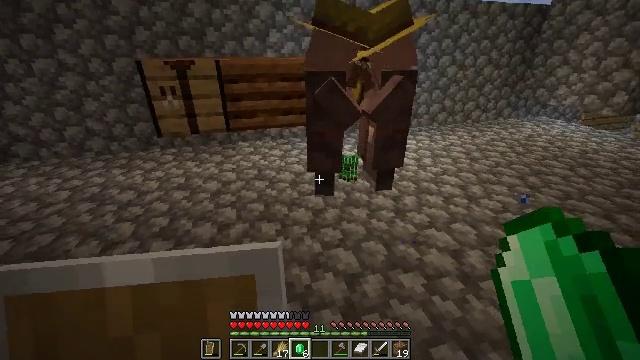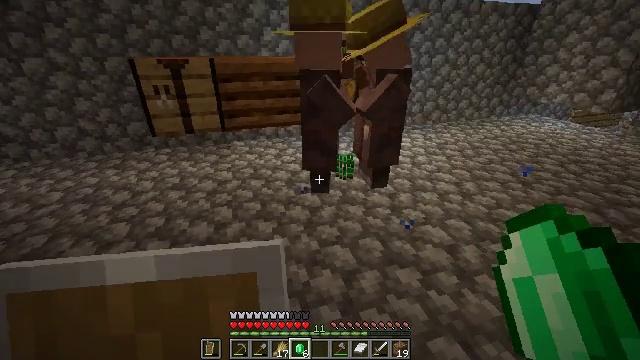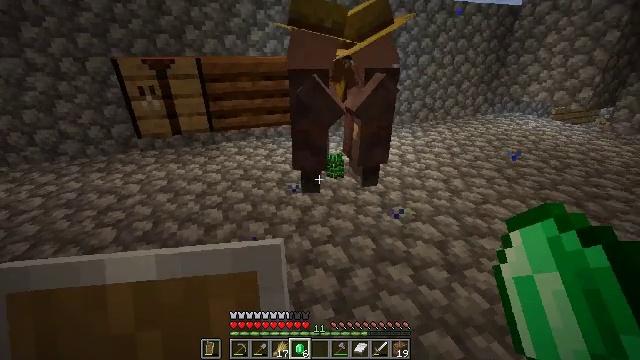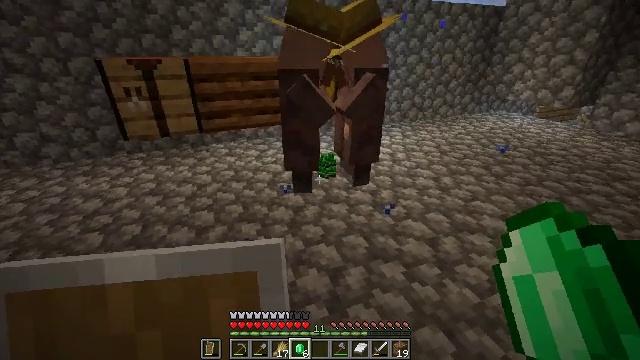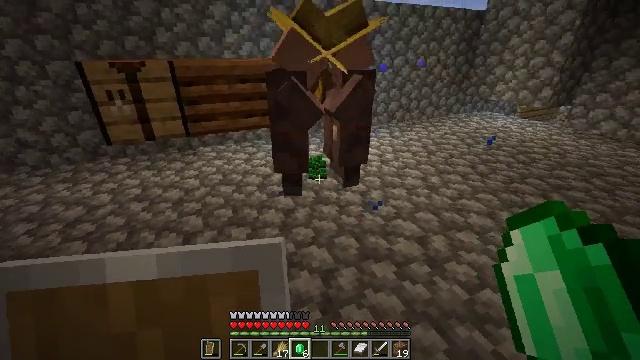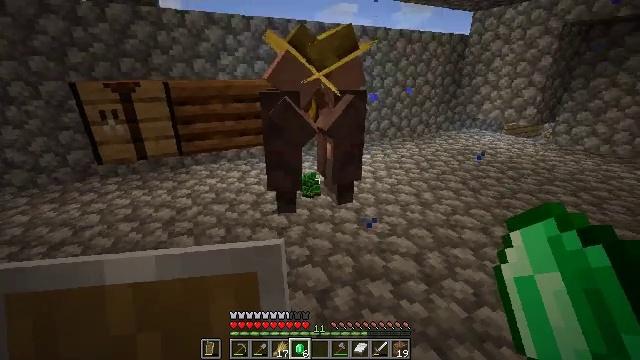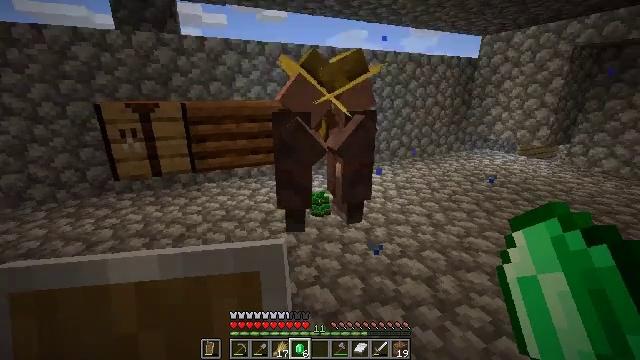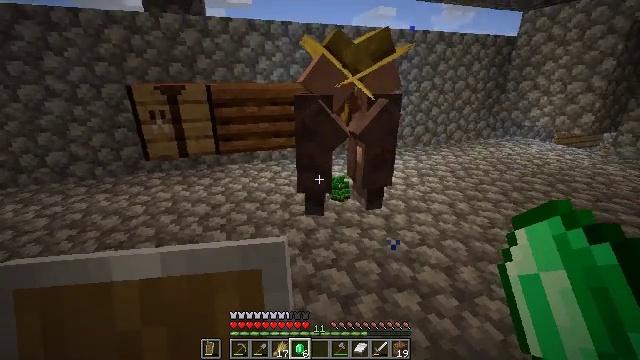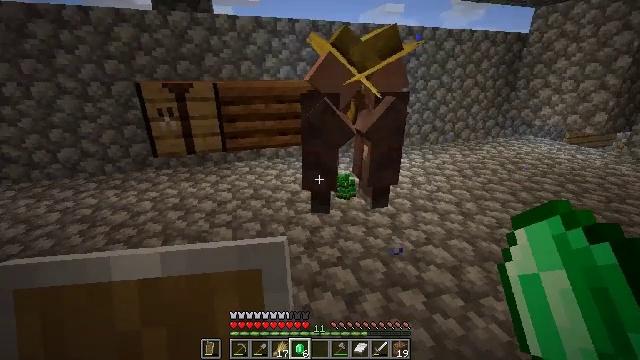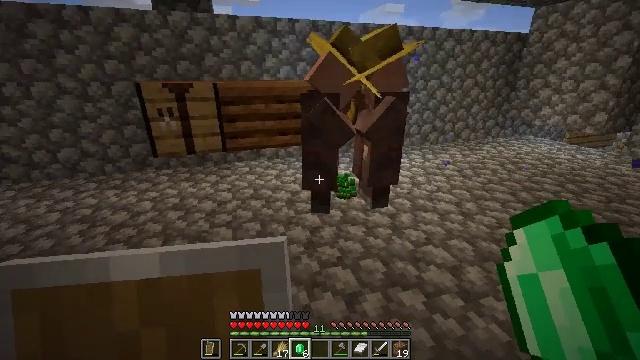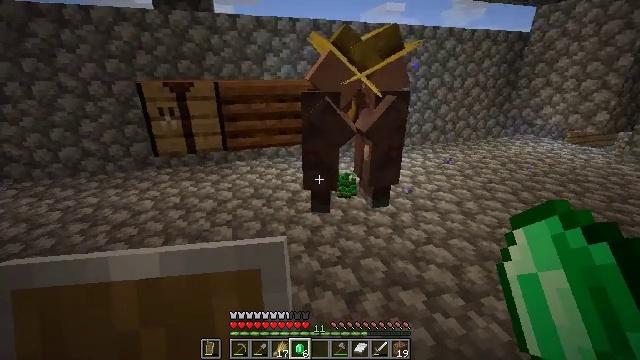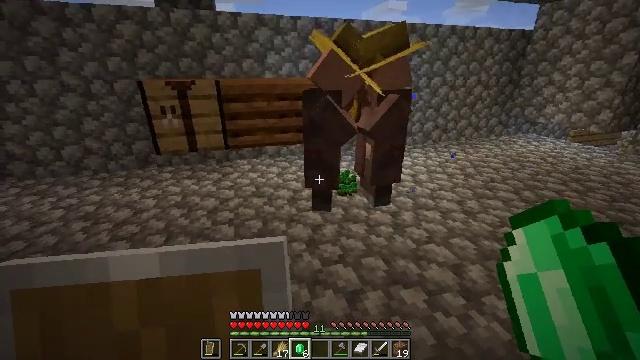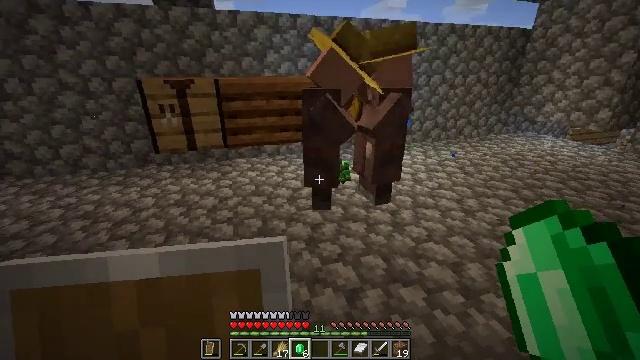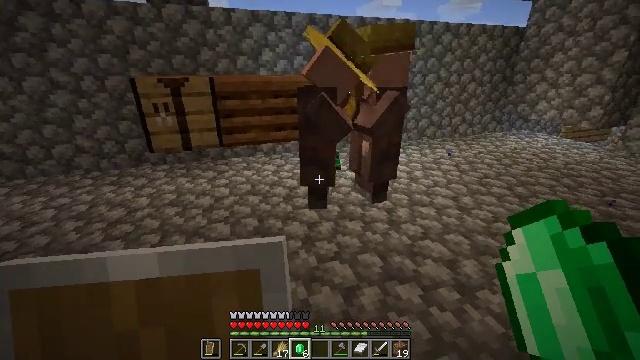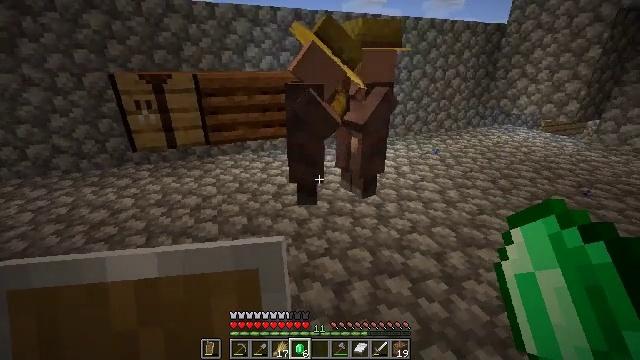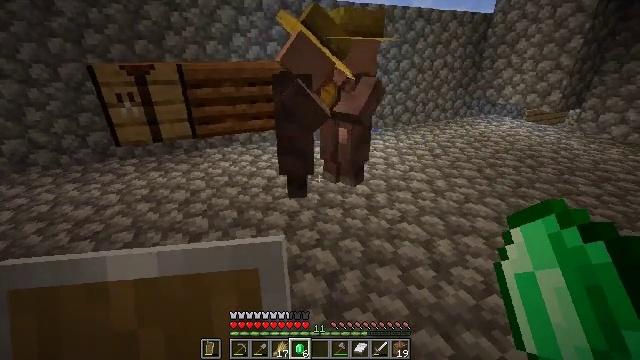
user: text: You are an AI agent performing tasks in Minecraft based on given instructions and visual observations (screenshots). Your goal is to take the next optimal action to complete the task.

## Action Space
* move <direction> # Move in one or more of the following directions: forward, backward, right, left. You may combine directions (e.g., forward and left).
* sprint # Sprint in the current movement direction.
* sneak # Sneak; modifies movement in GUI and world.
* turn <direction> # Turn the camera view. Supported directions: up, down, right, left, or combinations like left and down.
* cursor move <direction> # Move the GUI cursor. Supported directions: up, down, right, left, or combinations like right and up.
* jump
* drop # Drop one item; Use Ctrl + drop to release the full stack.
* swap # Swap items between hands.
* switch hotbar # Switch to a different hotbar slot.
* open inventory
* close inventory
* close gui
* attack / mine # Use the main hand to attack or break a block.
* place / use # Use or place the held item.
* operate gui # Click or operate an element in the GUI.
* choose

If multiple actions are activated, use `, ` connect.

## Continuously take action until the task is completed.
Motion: motion action
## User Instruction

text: Attack the cobblestone slab to gather it.
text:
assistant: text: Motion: turn right
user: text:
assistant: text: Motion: turn right
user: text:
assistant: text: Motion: turn right
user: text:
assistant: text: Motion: turn right
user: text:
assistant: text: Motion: turn right and up
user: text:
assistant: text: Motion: turn left and up
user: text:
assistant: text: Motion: turn left and down
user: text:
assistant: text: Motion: turn left
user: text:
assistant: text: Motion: no_op
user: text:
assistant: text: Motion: no_op
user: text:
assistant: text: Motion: no_op
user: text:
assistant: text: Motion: no_op
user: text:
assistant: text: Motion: no_op
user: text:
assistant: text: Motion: turn right
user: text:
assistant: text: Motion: turn right and down
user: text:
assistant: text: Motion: turn down
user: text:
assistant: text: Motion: no_op
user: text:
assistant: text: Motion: no_op
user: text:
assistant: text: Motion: no_op
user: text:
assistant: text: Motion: no_op
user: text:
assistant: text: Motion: no_op
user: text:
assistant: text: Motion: no_op
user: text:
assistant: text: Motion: no_op
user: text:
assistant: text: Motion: no_op
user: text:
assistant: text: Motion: no_op
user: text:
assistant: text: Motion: no_op
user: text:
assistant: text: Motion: no_op
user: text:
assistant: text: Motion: no_op
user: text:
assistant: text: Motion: turn left and up
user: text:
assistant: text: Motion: turn left and up